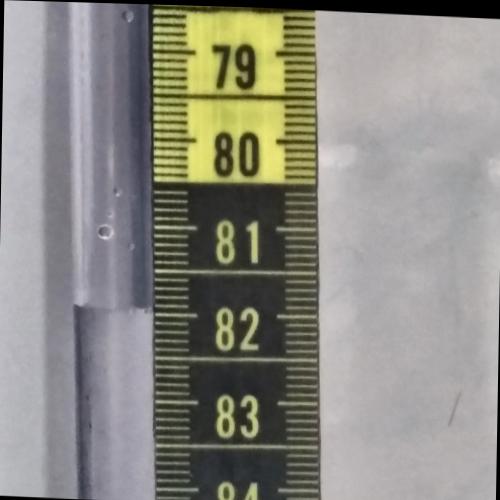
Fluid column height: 81.9 cm